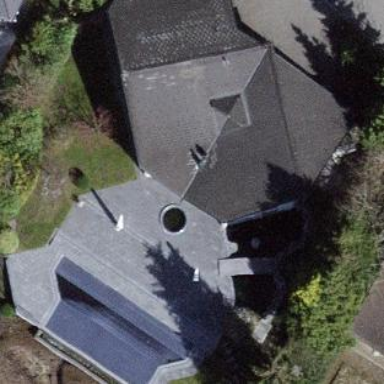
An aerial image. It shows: Simple house.